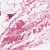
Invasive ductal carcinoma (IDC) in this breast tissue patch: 0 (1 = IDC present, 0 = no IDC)